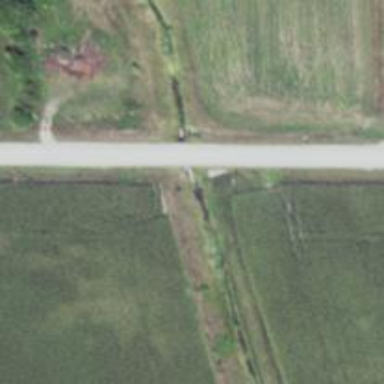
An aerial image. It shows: Culvert tunnel.